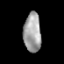
Tissue: prostate
Cell type: T cells
Senescence score: 0.2899
Nuclear area (px): 670
Mean DAPI intensity: 161.352